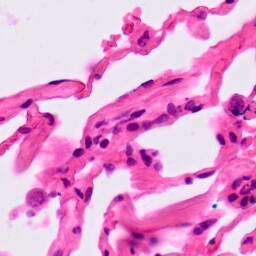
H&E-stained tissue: Lung